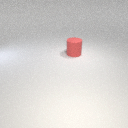
large red rubber cylinder